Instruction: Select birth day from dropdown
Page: traveler
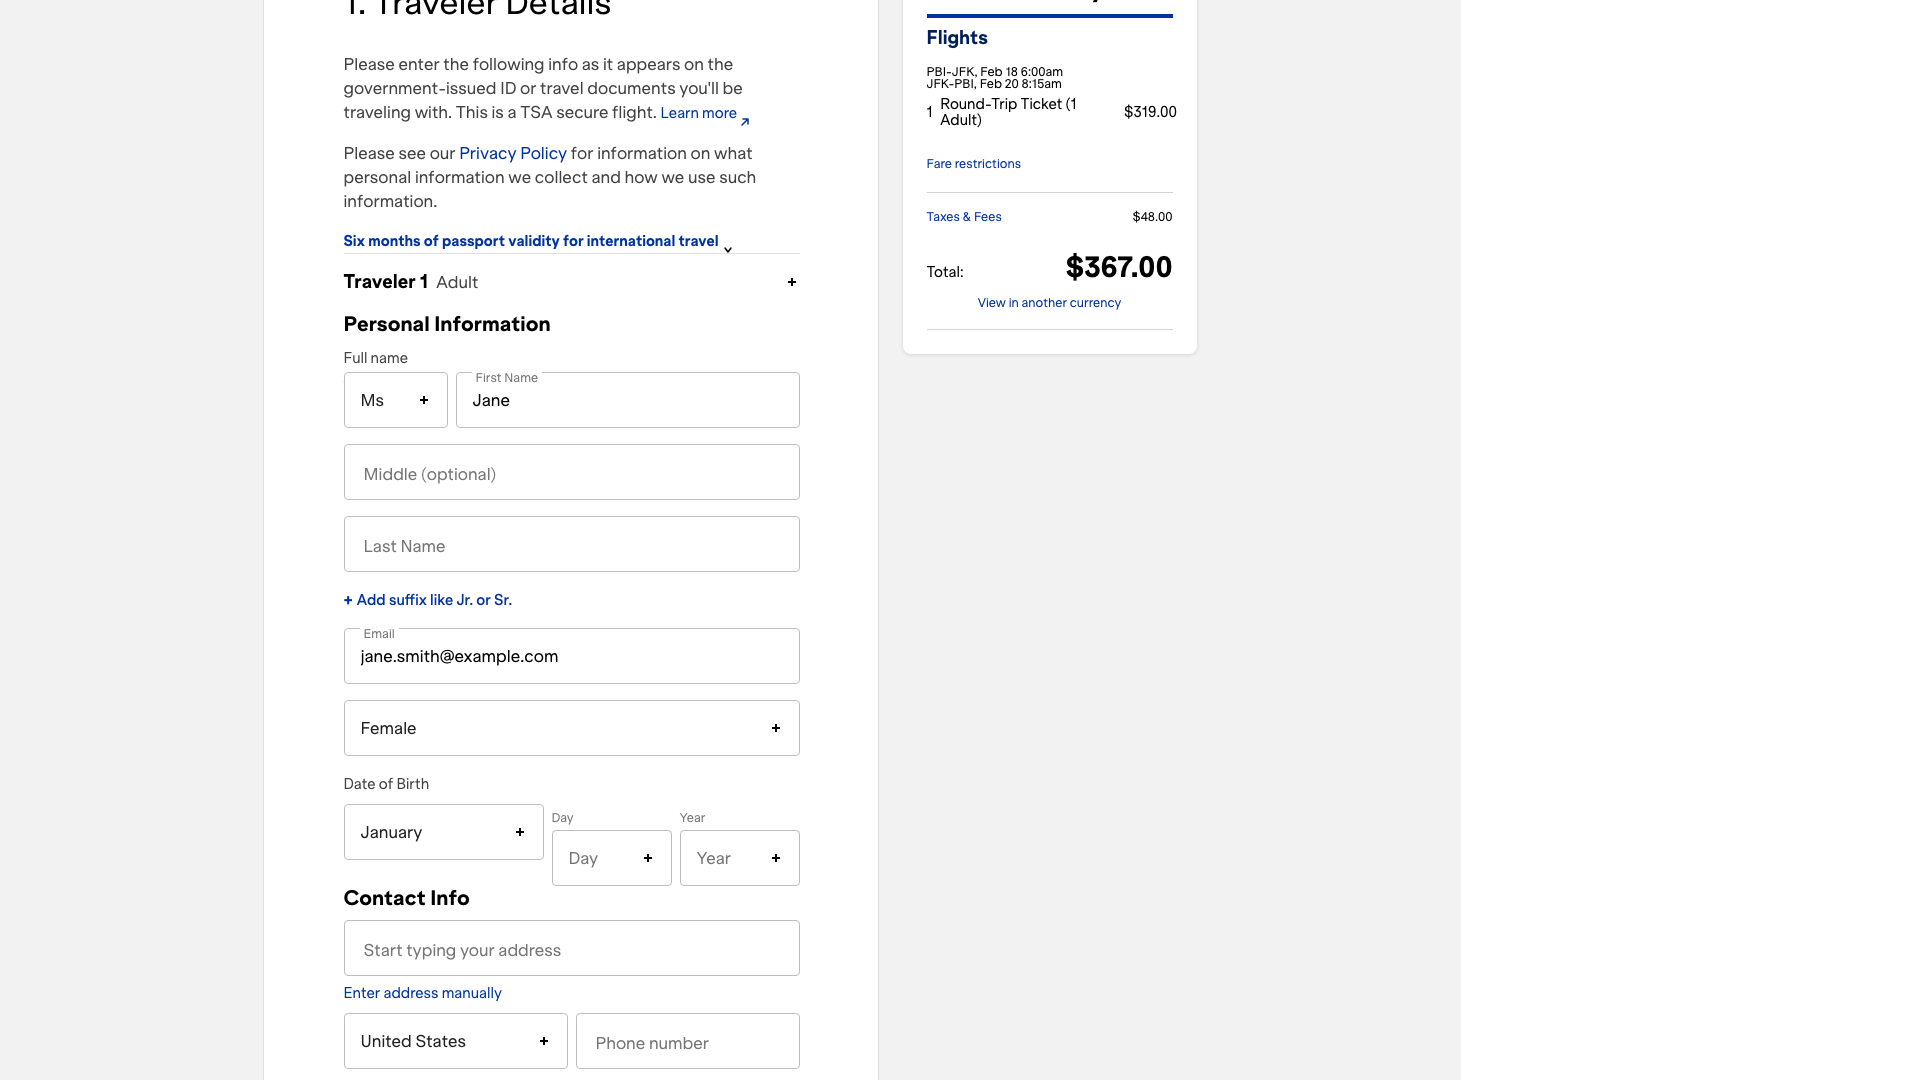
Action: click